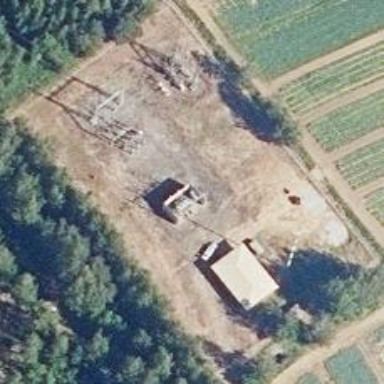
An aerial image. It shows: Outdoor power substation surrounded by fence. The substation is specifically for distribution purposes.